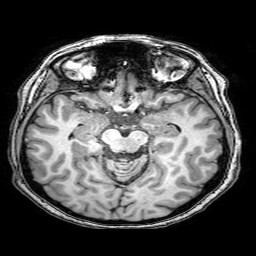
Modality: T1w
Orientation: coronal
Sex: female
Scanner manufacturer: philips
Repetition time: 0.008166 s
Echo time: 0.00374 s